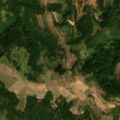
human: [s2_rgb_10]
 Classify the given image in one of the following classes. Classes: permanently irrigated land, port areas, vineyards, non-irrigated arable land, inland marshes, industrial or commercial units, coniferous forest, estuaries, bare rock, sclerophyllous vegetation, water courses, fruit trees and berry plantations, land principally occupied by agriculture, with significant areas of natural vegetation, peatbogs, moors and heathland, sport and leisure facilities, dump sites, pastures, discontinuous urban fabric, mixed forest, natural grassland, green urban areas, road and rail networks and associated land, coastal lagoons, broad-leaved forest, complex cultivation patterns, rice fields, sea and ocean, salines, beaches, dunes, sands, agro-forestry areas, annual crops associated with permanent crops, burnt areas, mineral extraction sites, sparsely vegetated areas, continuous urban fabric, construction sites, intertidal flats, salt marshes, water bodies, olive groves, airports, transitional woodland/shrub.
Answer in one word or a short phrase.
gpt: complex cultivation patterns, land principally occupied by agriculture, with significant areas of natural vegetation, broad-leaved forest